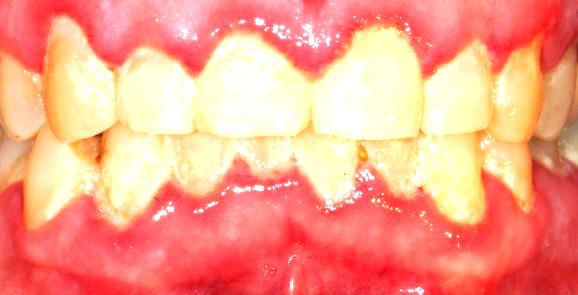
Condition: Gingivitis